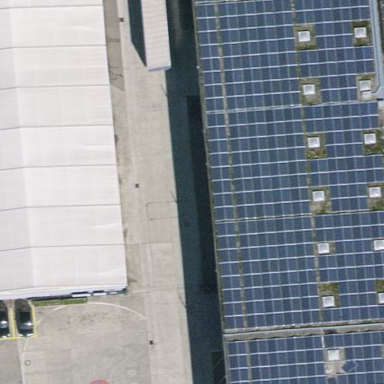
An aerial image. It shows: Solar power generator using photovoltaic method with solar photovoltaic panel types.